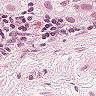
Metastatic tissue present: yes